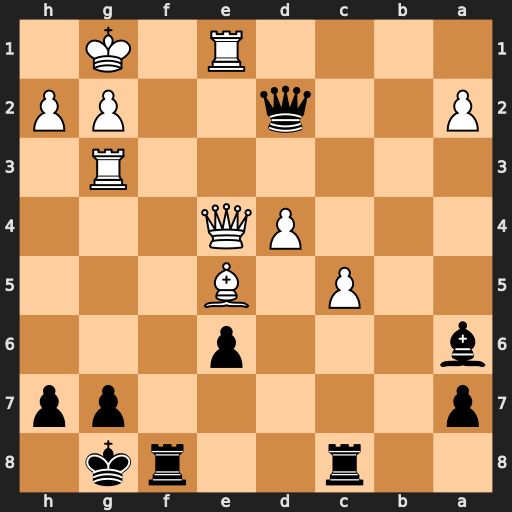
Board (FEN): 2r2rk1/p5pp/b3p3/2P1B3/3PQ3/6R1/P2q2PP/4R1K1
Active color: b
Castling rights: -
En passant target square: -
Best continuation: Qf2+ Kh1 Qf1+ Rxf1 Rxf1#